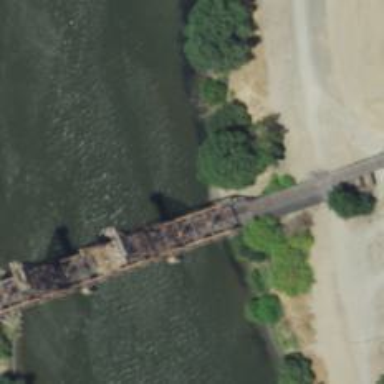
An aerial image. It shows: Movable bridge over railway.